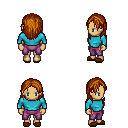
a pixel art fantasy rpg character, female body template, human, tanned skin, teal long-sleeve shirt, magenta pants, brunette long hairstyle, brown slippers, four views (front, back, left, right), 2x2 character sprite sheet, small pixel art, hard edges, no anti-aliasing